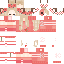
A female human skin with pale skin, wearing blonde long hair dressed in a red hoodie and red pants, featuring a closed mouth.